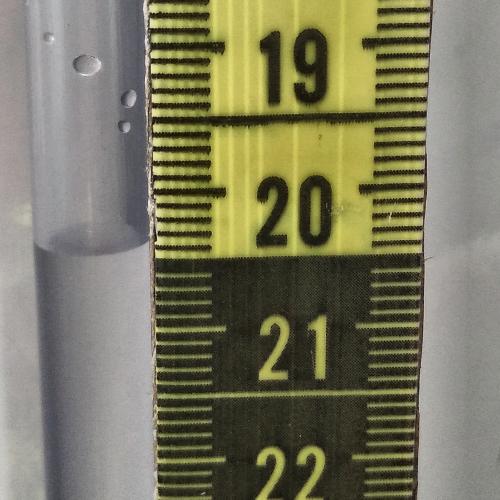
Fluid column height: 20.4 cm